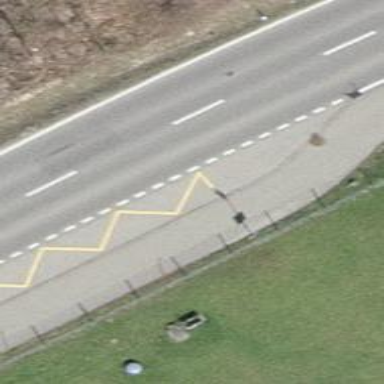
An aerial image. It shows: Platform for public transport on the road.